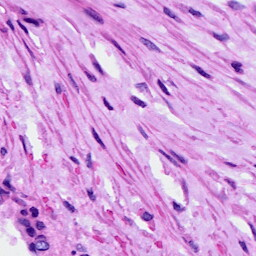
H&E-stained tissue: Ovarian